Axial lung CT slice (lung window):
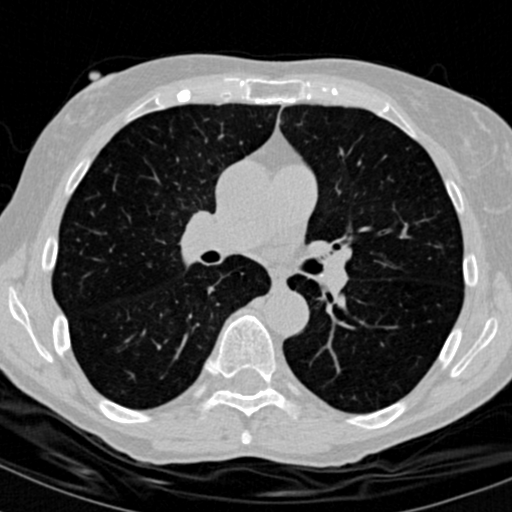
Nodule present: no